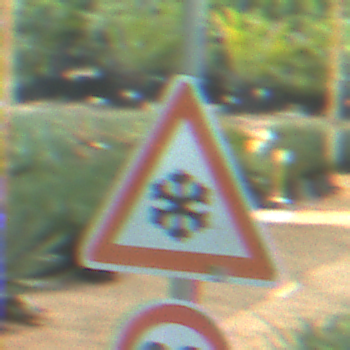
Verkehrszeichen: SchneeOderEisglaette
Zusatzzeichen unten: Geschwindigkeit30
Umgebung: Roofed, Special
Tageszeit: MorningAfternoon
Wetter: PartlyCloudy
Licht: Natural
Jahreszeit: NotSpecified
Kontrast: MediumContrast